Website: home-depot
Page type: account-selection
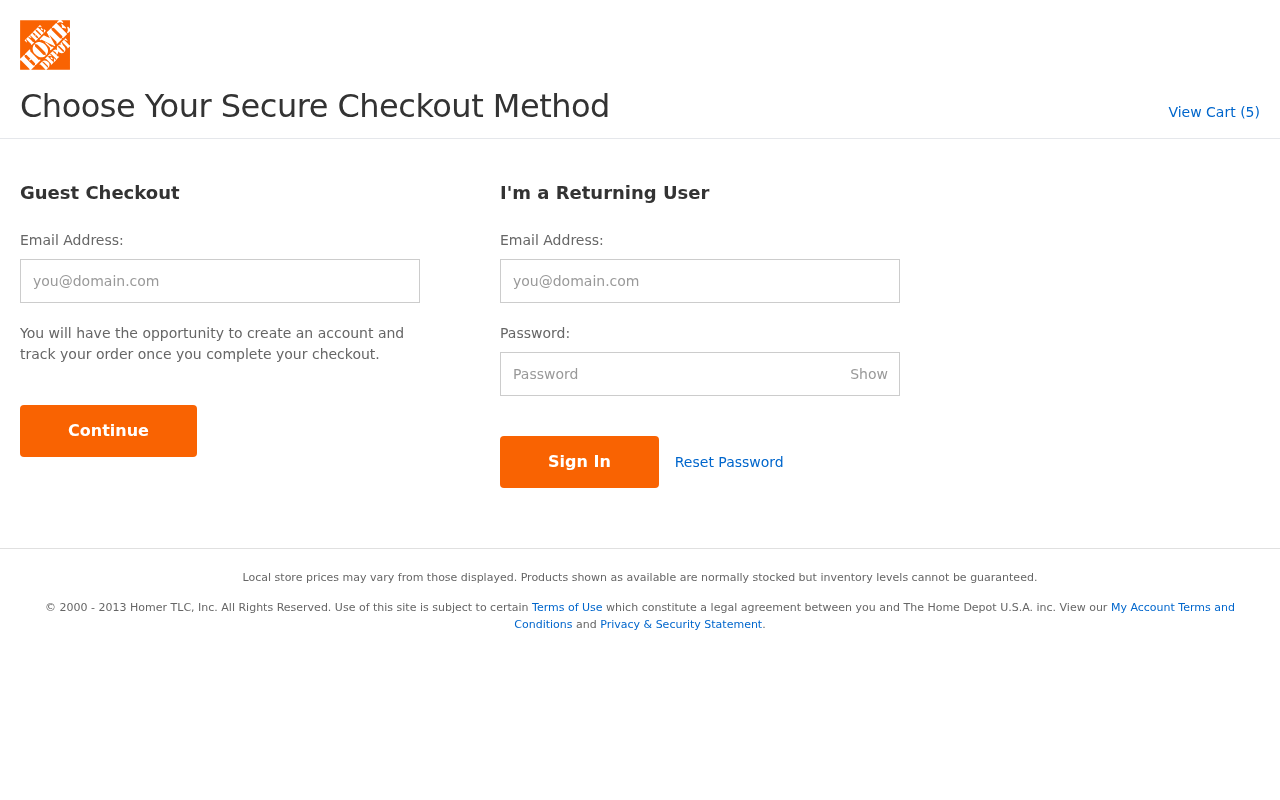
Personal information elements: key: PII_LOGIN_USERNAME
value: monicaodonnell99
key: PII_LOGIN_USERNAME2
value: monicaodonnell99
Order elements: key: ORDER_NUM_ITEMS
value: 5